Aerial crown-view tile of a tropical tree (Barro Colorado Island, Panama), acquired 20250414:
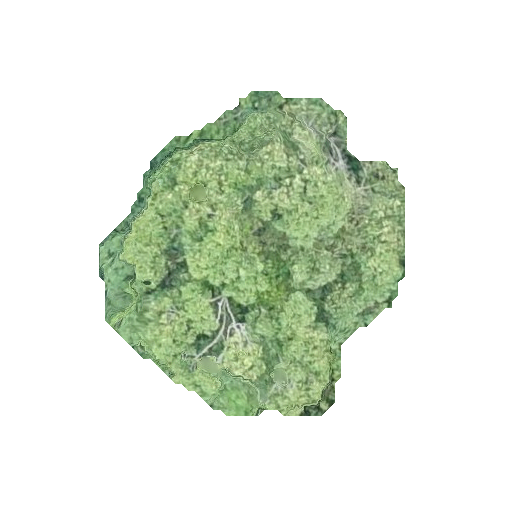
Species: Ocotea leptobotra
GBIF accepted scientific name: Ocotea leptobotra
Crown area: 104.444 m²